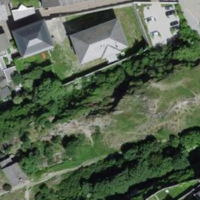
EUNIS habitat code: 50
Species observed at this site:
Poecile palustris
Galanthus elwesii
Cydonia oblonga
Parus major
Pseudeuophrys lanigera
Prunus spinosa
Sedum acre
Hipparchia statilinus